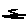
Label: zigzag